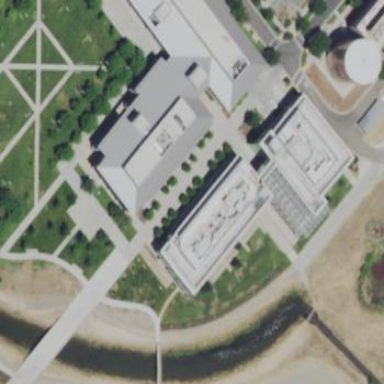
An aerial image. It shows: University building.